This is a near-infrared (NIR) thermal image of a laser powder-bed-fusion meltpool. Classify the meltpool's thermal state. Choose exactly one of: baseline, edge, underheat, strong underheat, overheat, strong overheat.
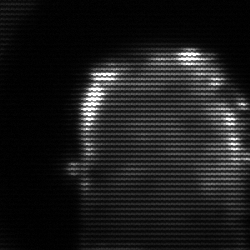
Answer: baseline